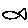
Label: fish